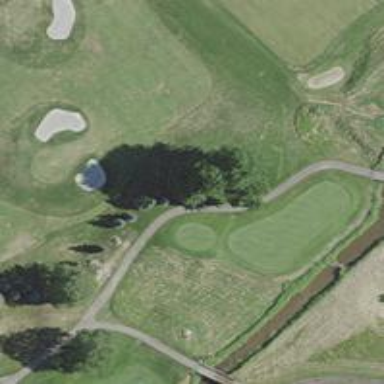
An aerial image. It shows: Rough area on grassy golf course.